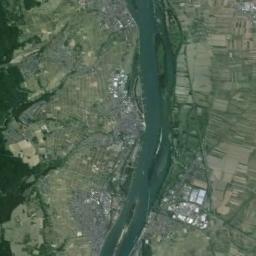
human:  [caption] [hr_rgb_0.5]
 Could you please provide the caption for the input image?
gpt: A light green river curved like an arc  There are several small islands on the river  On both sides of the bank are green and tan mixed fields  There are bustling cities .

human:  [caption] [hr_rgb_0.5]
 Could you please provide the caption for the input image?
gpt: The dark green river with some channel bars .

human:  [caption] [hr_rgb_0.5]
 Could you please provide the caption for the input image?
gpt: The river is surrounded by trees .

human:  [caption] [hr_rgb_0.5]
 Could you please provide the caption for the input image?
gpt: The river goes through farmland and houses .

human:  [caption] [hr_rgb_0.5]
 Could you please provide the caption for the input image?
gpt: There are many farmlands and some buildings near the river .